Question: I want to create a local generator for personal use only, i have installed yeoman and run the 'yo generator' command :

As shown in the picture it says the name is already exists on npm i am wondering how can i create and launch locally a yeoman generator ?
Thank you in advance!
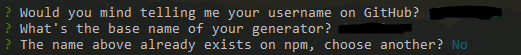
Answer: Hey you can take a look at these links. I think you will get what you are looking for here.
1) <URL>
2) <URL>
3) <URL>